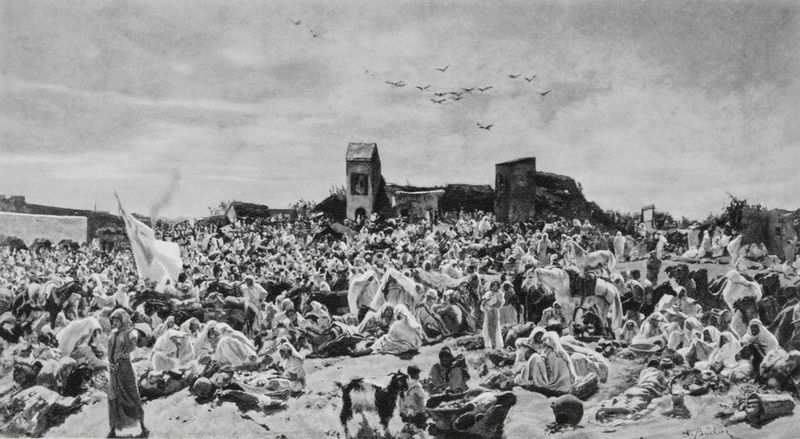
Titel: Markt in Tanger
Künstler: Frank Buchser
Standort: Solothurn
Institution: Kunstmuseum
Schlagwörter: berg, gemälde, himmel, kampf, schatten, weiß, wolken, frauen, landschaft, menschen, sand, sitzen, stadt, fenster, frau, grau, hell, hintergrund, kleider, licht, männer, schwarz, tür, zeichnung, dach, gebäude, haus, hund, schleier, tiere, ansammlung, fest, leute, masse, menge, versammlung, architektur, stehen, stein, tot, tragen, erde, feld, ferne, horizont, häuser, hügel, vögel, gehen, hütte, kirche, rauch, sonne, boden, land, gewand, sitzend, stoffe, tücher, gewänder, händler, anhöhe, kinder, pferd, pferde, turm, vogelschwarm, sattel, kopfbedeckung, strand, liegen, fahne, flagge, trocken, hitze, wüste, dorf, mauer, grafik, rast, markt, grisaille, figuren, angst, häuschen, krieg, schlacht, essen, kopftuch, korb, lciht, brot, stimmung, tor, gruppen, flucht, foto, fotografie, panorama, oase, ruine, burg, glockenturm, orient, türme, festung, schwarm, schwarzweiß, fliehen, volk, ruinen, frieden, menschenmenge, schimmel, photo, fisch, aufgeben, kopftücher, prozession, umhänge, armut, turban, ziege, raben, umgefallen, kpftuch, zelt, zelte, lager, schwaz, erdhügel, wall, grua, lagern, trum, vor der stadt, pilger, massen, menschenmassen, flüchtlinge, burka, moslems, teilen, belagerung, gleichnis, tauch, nomaden, baraken, unterkunft, flüchtling, kindder, lagerplatz, tanger